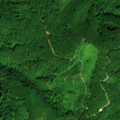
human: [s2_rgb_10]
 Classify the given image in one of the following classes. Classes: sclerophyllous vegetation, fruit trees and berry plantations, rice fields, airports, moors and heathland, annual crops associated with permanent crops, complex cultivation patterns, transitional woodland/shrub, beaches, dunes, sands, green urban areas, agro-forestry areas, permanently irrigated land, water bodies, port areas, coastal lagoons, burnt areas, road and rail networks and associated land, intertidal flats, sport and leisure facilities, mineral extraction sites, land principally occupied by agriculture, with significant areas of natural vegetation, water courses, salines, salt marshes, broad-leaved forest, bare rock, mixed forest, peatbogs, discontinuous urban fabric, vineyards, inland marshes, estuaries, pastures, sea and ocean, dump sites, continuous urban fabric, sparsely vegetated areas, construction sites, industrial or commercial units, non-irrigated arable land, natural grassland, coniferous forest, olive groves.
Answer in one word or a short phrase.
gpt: broad-leaved forest